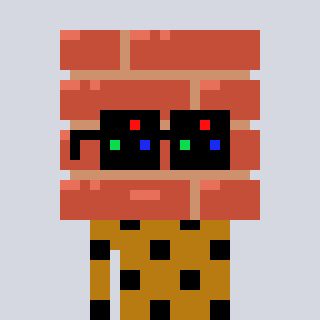
a pixel art character with square black sunglasses, a wall-shaped head and a gold-colored body on a cool background